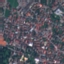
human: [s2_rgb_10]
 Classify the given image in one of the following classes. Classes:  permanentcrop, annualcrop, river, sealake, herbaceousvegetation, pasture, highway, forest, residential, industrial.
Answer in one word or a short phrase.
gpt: Residential